Question: I'm very very new to R. I have a csv file that looks like
'''
A B C D
A1 a v a
A2 v v a
A3 a a a
'''
I'd like to make a 'co occurrence plot' using it but I couldn't figure out how to plot it when the input has characters and not numbers.
I tried using a few packages (I couldn't get any of them to work), out of which one is 'cooccur'. It gave me the following error '"Error in rowSums(spp_site_mat, na.rm = T) : 'x' must be numeric"'.
I'd really really appreciate if you point me toward anything helpful or give any code suggestions.
EDIT:
Rows would have the values from column A, columns would be their corresponding values, "a" and "v" something as shown in this <URL>.

Also I have hundreds of columns so I cannot change each column to numeric using 'as.numeric(table$B)'
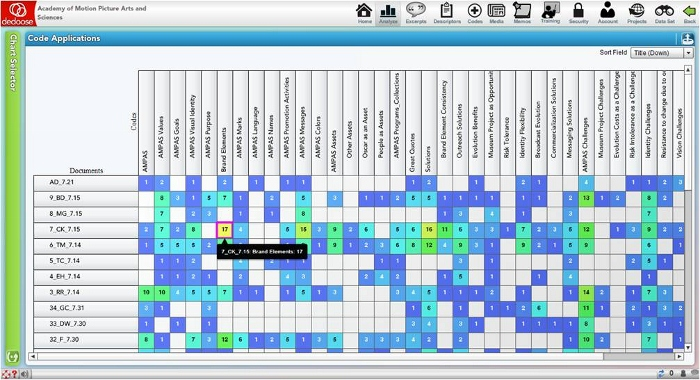
Answer: You can 'table' each row to count the unique values and then form a matrix using use 'rbind.fill'. You can then plot using 'geom_tile' adding in the counts as labels.
'''
# your data
dat <- read.table(text="A B C D
A1 a v a
A2 v v a
A3 a a a", header=TRUE)
library(plyr)
library(ggplot2)
library(reshape2)
# transform your data
mat <- rbind.fill.matrix(apply(dat[-1], 1, function(i) t(as.matrix(table(i)))))
mat[is.na(mat)] <- 0
rownames(mat) <- dat$A
# plot
ggplot(melt(mat), aes(Var2, Var1, fill=value)) +
geom_tile() +
scale_fill_gradient(limits=c(0,3), low="white") +
geom_text( aes(label=value))
'''

About the code
'''
mat <- rbind.fill.matrix(apply(dat[-1], 1, function(i) t(as.matrix(table(i)))))
'''
Starting from the inside
'''
apply(dat[-1], 1, function(i) t(as.matrix(table(i))))
'''
'apply' with 'MARGIN = 1' applies the function across the rows of the data, excluding the first column. The aim of the function is to table the values for each row. 'as.matrix' is used to change the format of the output and the 't' (transpose) changes the orientation of the matrix. (Most likely a more succinct way to do this)
As there may not be the same values in each row (row 3 has no v's) all values will not be represented in each table - so 'rbind' will not work. 'rbind.fill' from 'plyr' package fills in with 'NA'.
Below replaces the missing ('NA') with zero
'''
mat[is.na(mat)] <- 0
'''